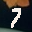
Label: 7